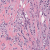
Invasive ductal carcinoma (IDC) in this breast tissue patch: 1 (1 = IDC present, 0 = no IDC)